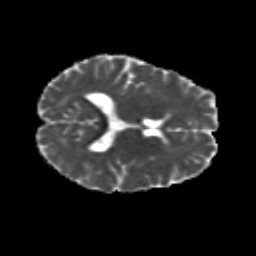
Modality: MD
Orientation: axial
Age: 34
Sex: female
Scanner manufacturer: siemens
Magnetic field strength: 3 T
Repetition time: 8.8 s
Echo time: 0.085 s